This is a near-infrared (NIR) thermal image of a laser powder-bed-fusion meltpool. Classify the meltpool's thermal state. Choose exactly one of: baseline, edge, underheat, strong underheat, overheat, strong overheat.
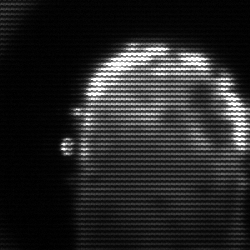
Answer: baseline